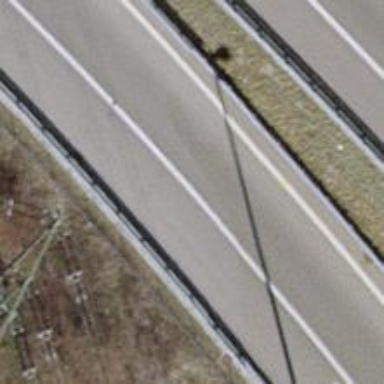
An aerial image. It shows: Asphalt motorway link.